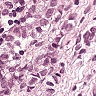
Metastatic tissue present: yes